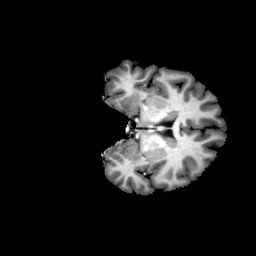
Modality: T1w
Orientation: coronal
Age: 18
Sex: female
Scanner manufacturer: philips
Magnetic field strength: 3 T
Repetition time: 0.0082 s
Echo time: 0.0037 s